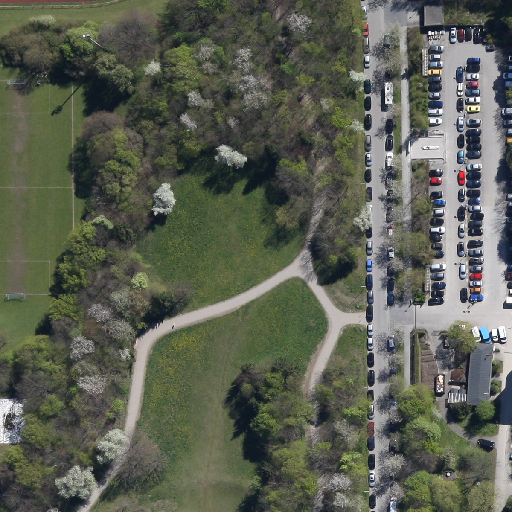
Referring expression: paved road